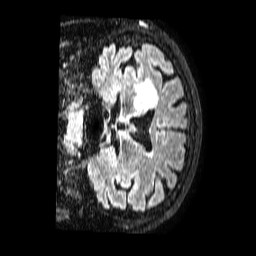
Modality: FLAIR
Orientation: coronal
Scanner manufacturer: philips
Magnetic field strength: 1.5 T
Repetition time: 4.8 s
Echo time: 0.3 s